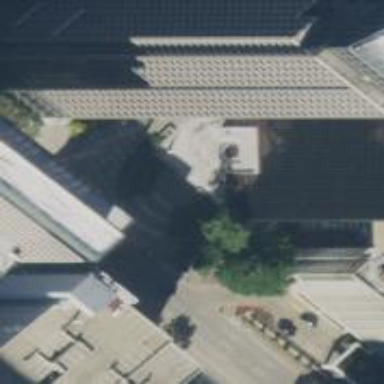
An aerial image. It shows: Office building.